Question: I would like to create the configuration editor plugin for my XML configuration file which would be similiar to this.

I was searching how I can create Eclipse plugin and I didn't find any plugin option which would allow me to do that. Only thing which is close to what I want is custom editor but it would be very tedious write entire configuration logic and I would like to use some existing tools.
Thank you for advices.
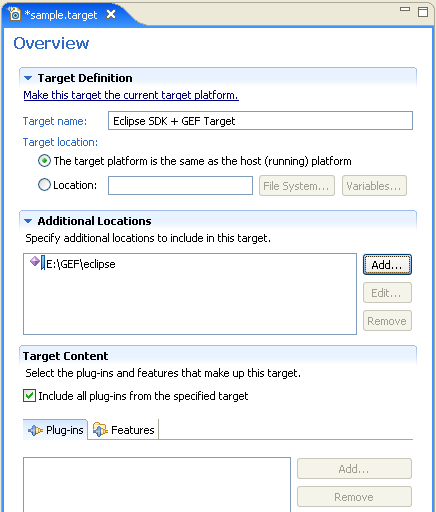
Answer: I think you would have to create a custom editor using the forms API, see <URL>